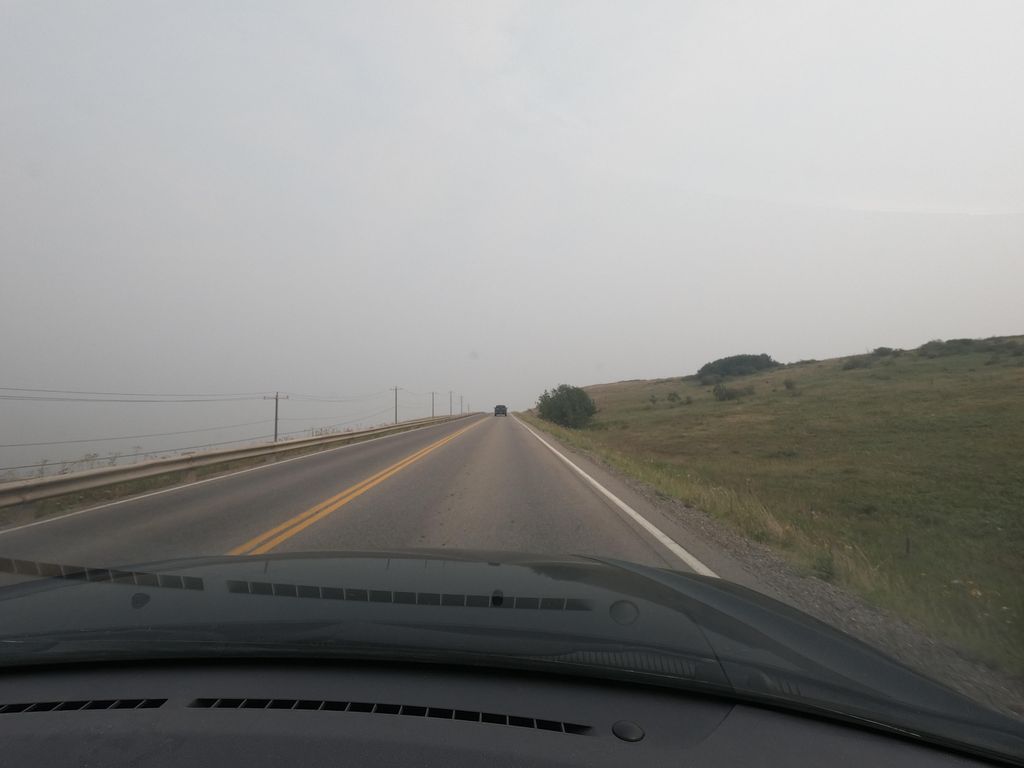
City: calgary